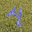
Label: 4